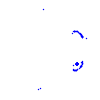
Particle: kaon